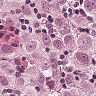
Metastatic tissue present: yes